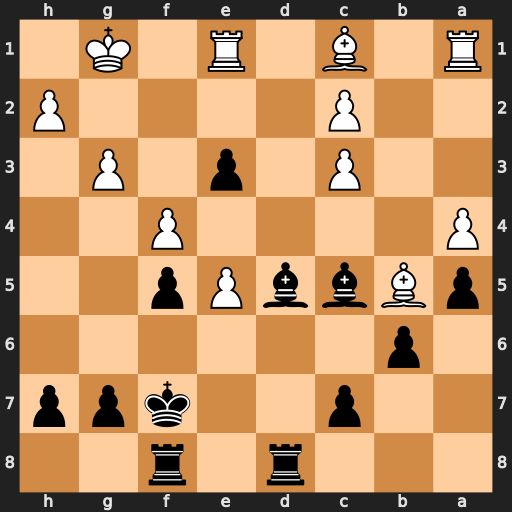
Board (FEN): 3r1r2/2p2kpp/1p6/pBbbPp2/P4P2/2P1p1P1/2P4P/R1B1R1K1
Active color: b
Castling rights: -
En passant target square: -
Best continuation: e2+ Be3 Bxe3#